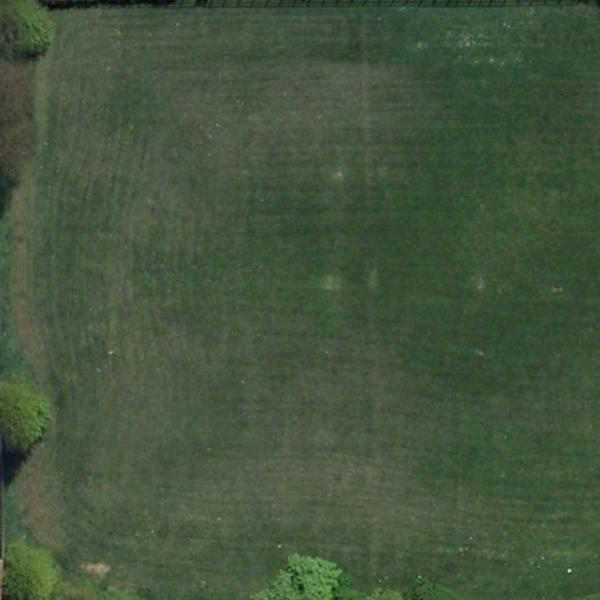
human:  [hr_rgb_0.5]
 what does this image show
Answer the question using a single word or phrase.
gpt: meadow